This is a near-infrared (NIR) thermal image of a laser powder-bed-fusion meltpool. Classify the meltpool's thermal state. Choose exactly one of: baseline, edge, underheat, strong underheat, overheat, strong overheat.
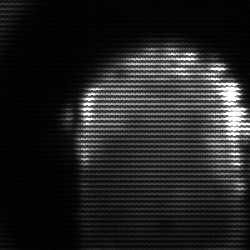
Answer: baseline